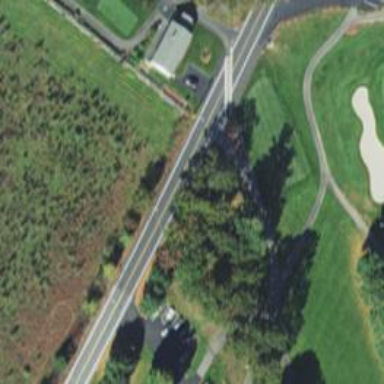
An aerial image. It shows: Service road used as golf cart path.